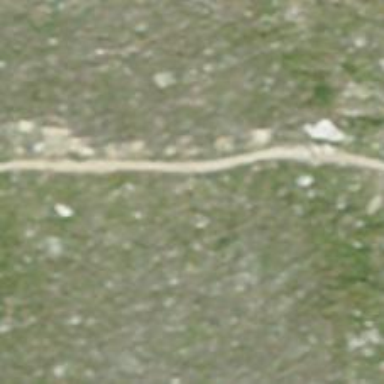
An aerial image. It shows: Gravel path with track type grade 3.